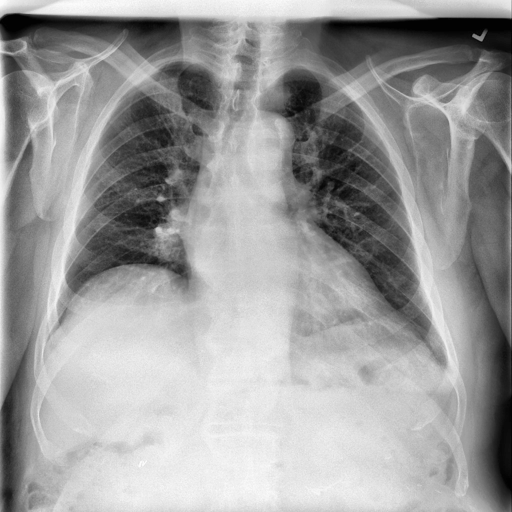
Finding: NORMAL